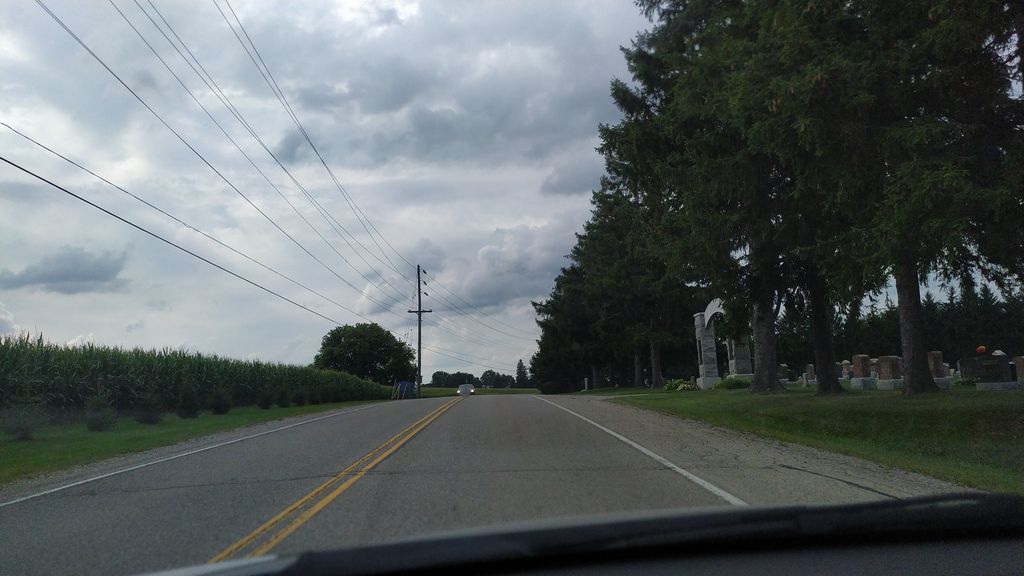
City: kitchener-waterloo